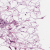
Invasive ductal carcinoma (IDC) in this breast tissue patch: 0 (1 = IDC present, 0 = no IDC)